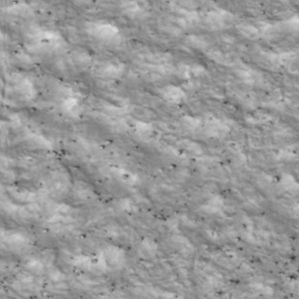
Label: non_frost